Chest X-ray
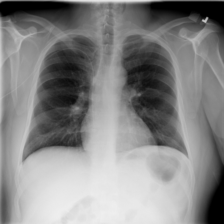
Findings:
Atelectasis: negative
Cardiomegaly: negative
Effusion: negative
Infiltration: negative
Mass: negative
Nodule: negative
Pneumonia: negative
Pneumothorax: negative
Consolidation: negative
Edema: negative
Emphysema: negative
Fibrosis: negative
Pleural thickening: negative
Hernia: negative